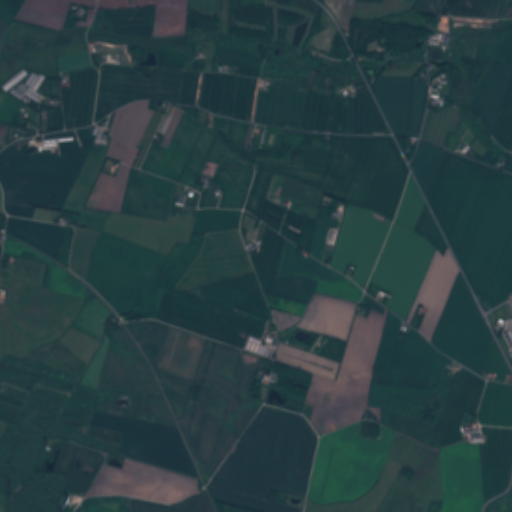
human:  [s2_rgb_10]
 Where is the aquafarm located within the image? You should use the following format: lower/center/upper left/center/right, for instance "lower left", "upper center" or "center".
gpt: The aquafarm is located in the upper right of the image.
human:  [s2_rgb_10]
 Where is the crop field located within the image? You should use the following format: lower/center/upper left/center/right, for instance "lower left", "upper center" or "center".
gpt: The crop field is located in the right of the image.
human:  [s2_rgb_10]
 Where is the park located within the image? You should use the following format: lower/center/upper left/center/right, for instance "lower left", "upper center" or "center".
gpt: The park is located in the center of the image.
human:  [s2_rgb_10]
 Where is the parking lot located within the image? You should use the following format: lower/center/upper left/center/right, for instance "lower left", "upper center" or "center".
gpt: The parking lot is located in the center right of the image.
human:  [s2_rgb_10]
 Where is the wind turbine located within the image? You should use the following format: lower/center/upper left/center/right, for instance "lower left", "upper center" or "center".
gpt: The wind turbine is located in the lower left of the image.
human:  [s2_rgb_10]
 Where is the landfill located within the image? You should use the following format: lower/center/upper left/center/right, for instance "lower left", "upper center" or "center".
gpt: There is no landfill in the image.